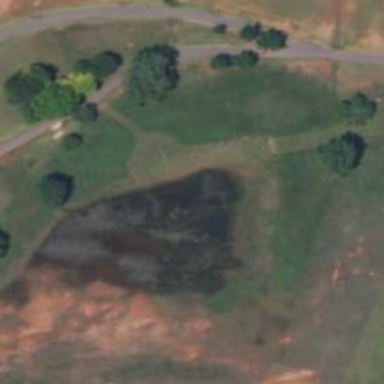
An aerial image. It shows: Disc golf hole.